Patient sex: M
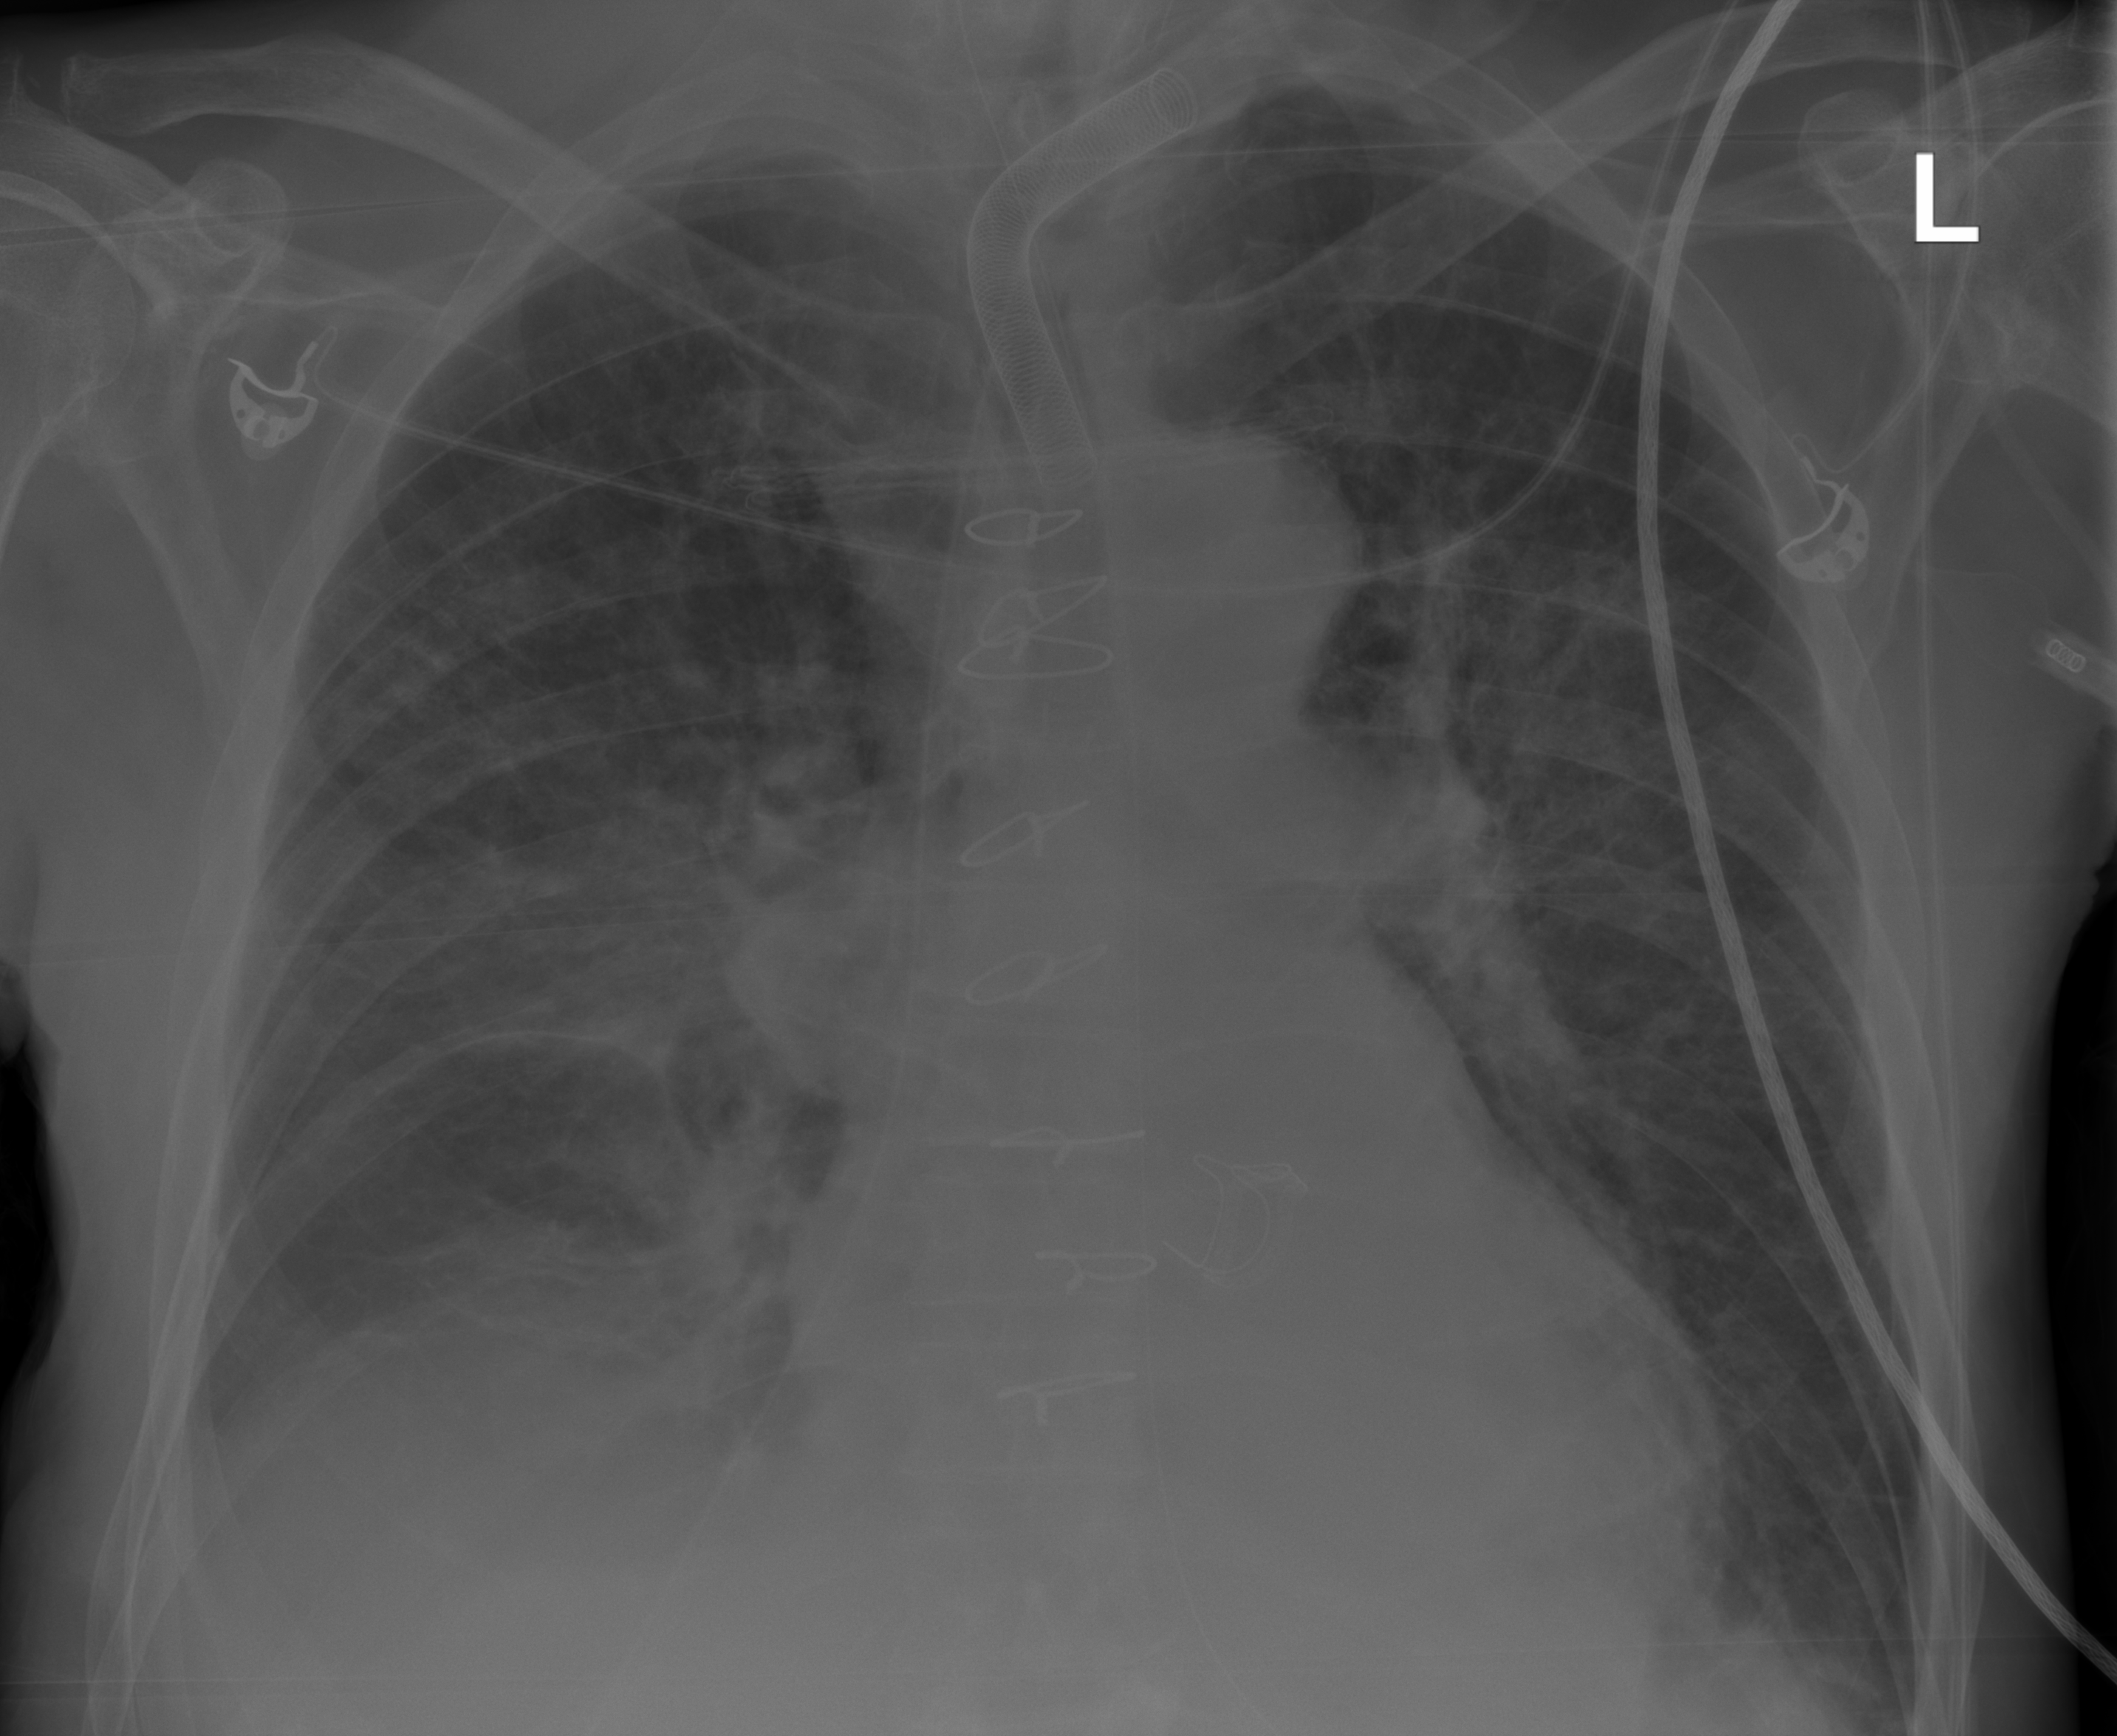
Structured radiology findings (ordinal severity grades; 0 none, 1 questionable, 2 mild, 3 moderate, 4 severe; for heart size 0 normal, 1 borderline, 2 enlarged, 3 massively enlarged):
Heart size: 0
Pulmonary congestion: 3
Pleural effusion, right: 2
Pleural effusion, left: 2
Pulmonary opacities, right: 3
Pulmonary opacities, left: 2
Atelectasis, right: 3
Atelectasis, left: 2